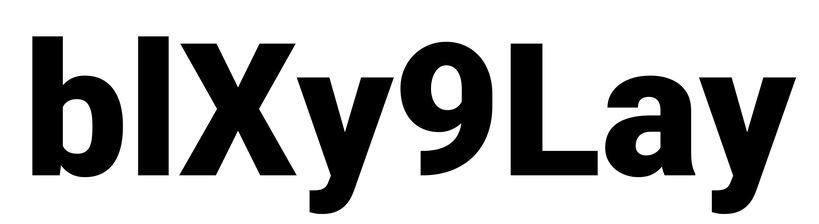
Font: Roboto_Black